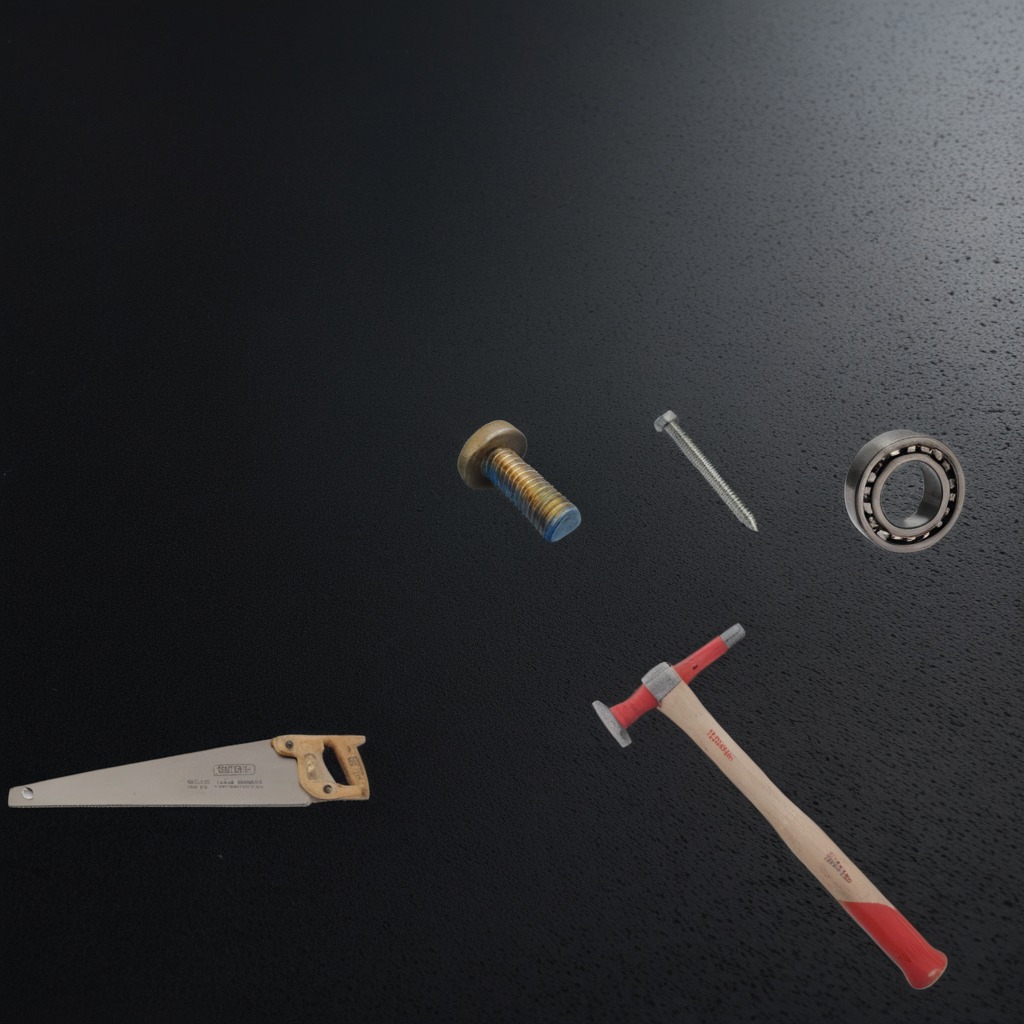
A ball bearing, a machine screw, a hammer, an iron nail, and a handheld metal saw are lying on a clean granite tabletop covered with a black rubber mat inside a workshop at night dim ambient light soft shadows worn but beneath the mat.